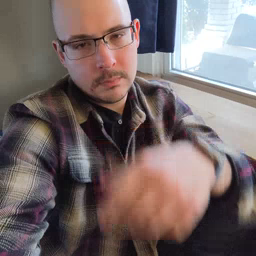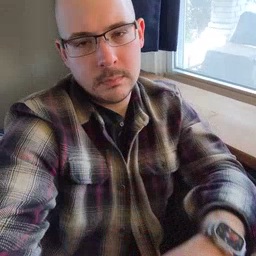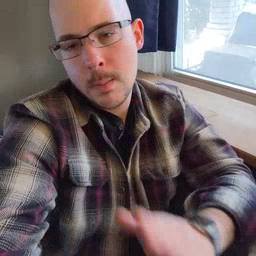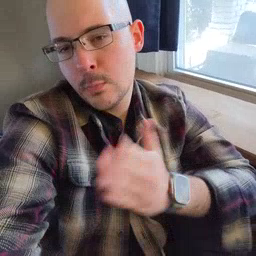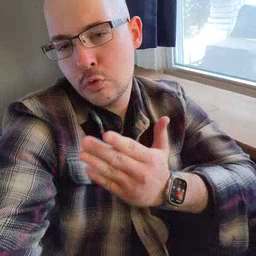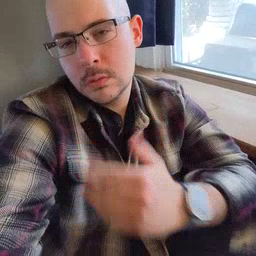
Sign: book